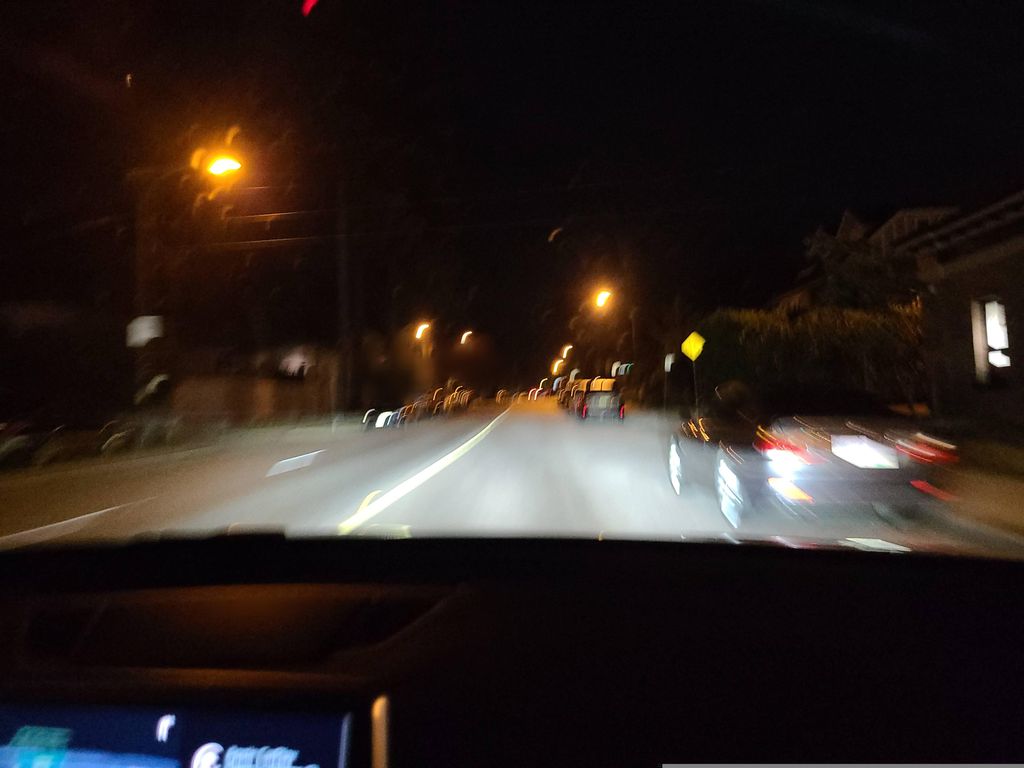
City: vancouver